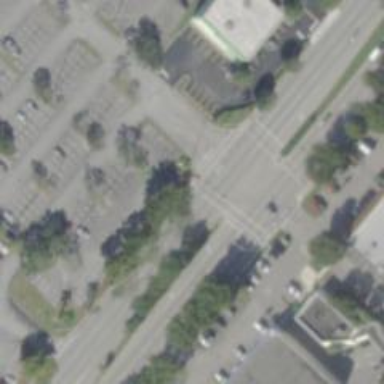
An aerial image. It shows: Footway with marked crossing lines.